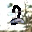
Label: 2